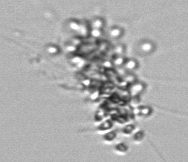
Label: Chaetoceros_didymus_TAG_external_flagellate